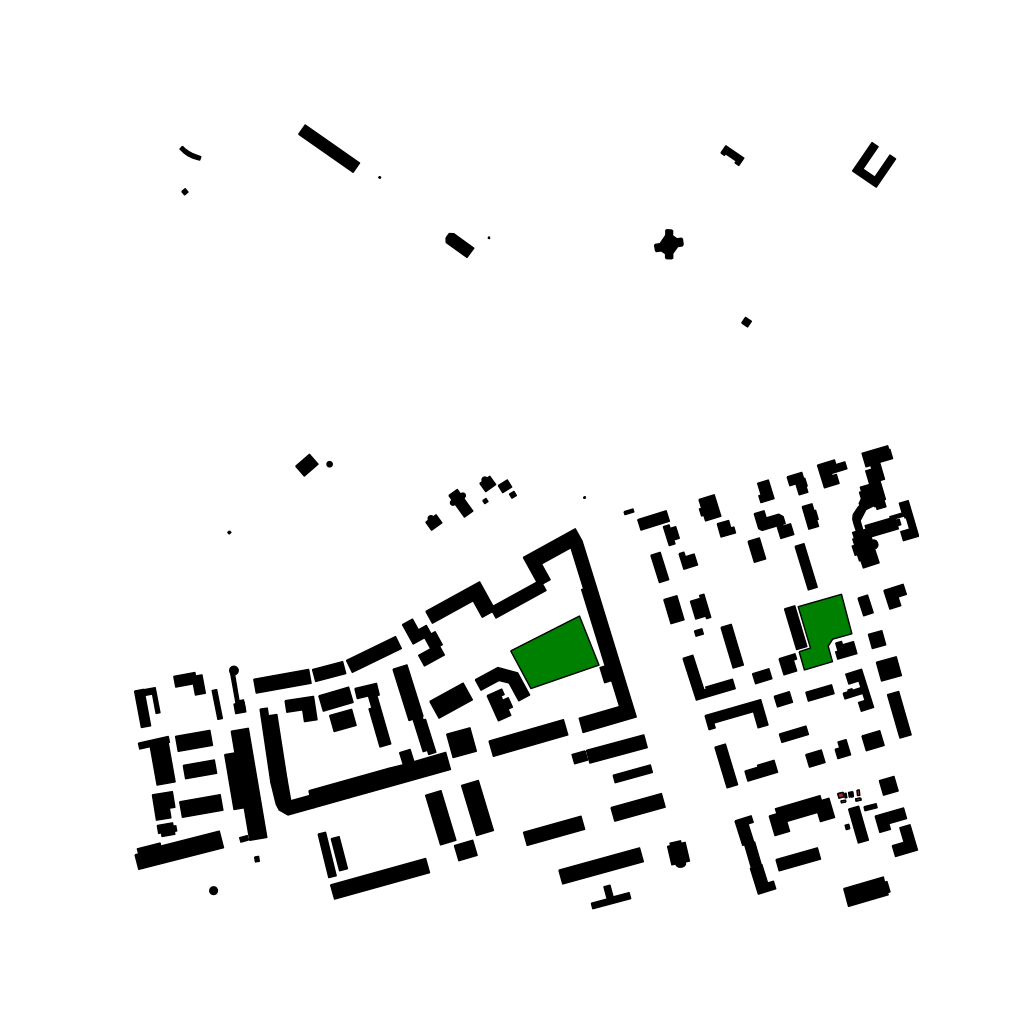
Tags: overhead vector_map, recreation, residential, special, historical, modern, soviet, individual_rise, low_rise, medium_rise, density_1, Building, Facility, Park, 1.0 km²